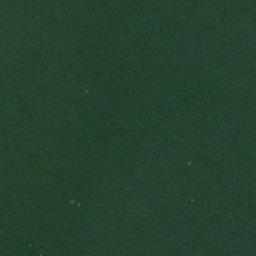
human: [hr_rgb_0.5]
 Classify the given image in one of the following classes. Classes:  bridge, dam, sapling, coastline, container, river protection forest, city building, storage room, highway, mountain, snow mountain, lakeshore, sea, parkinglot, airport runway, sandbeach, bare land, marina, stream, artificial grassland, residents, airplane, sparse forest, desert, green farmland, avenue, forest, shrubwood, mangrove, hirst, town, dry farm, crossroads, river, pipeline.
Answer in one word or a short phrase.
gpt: sea